Question: '''
from django.contrib import admin
from django.urls import path, include
from pages import views
urlpatterns = [
path('admin/', admin.site.urls),
path('', views.index, name='index'),
path('dashboard/', include(pages.urls)),
]
'''
I'm trying to use include method under my urls.py file to direct the dashboad/ request to my app urls.py file, which is not working.

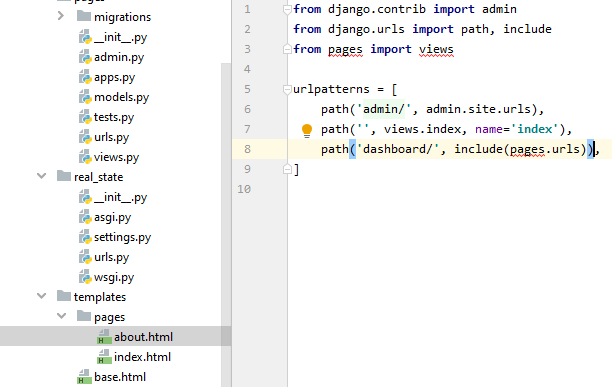
Answer: change this line :
'''
path('dashboard/', include(pages.urls)),
'''
to this :
'''
path('dashboard/', include('pages.urls')),
'''
see this <URL>